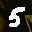
Label: 5